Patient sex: M
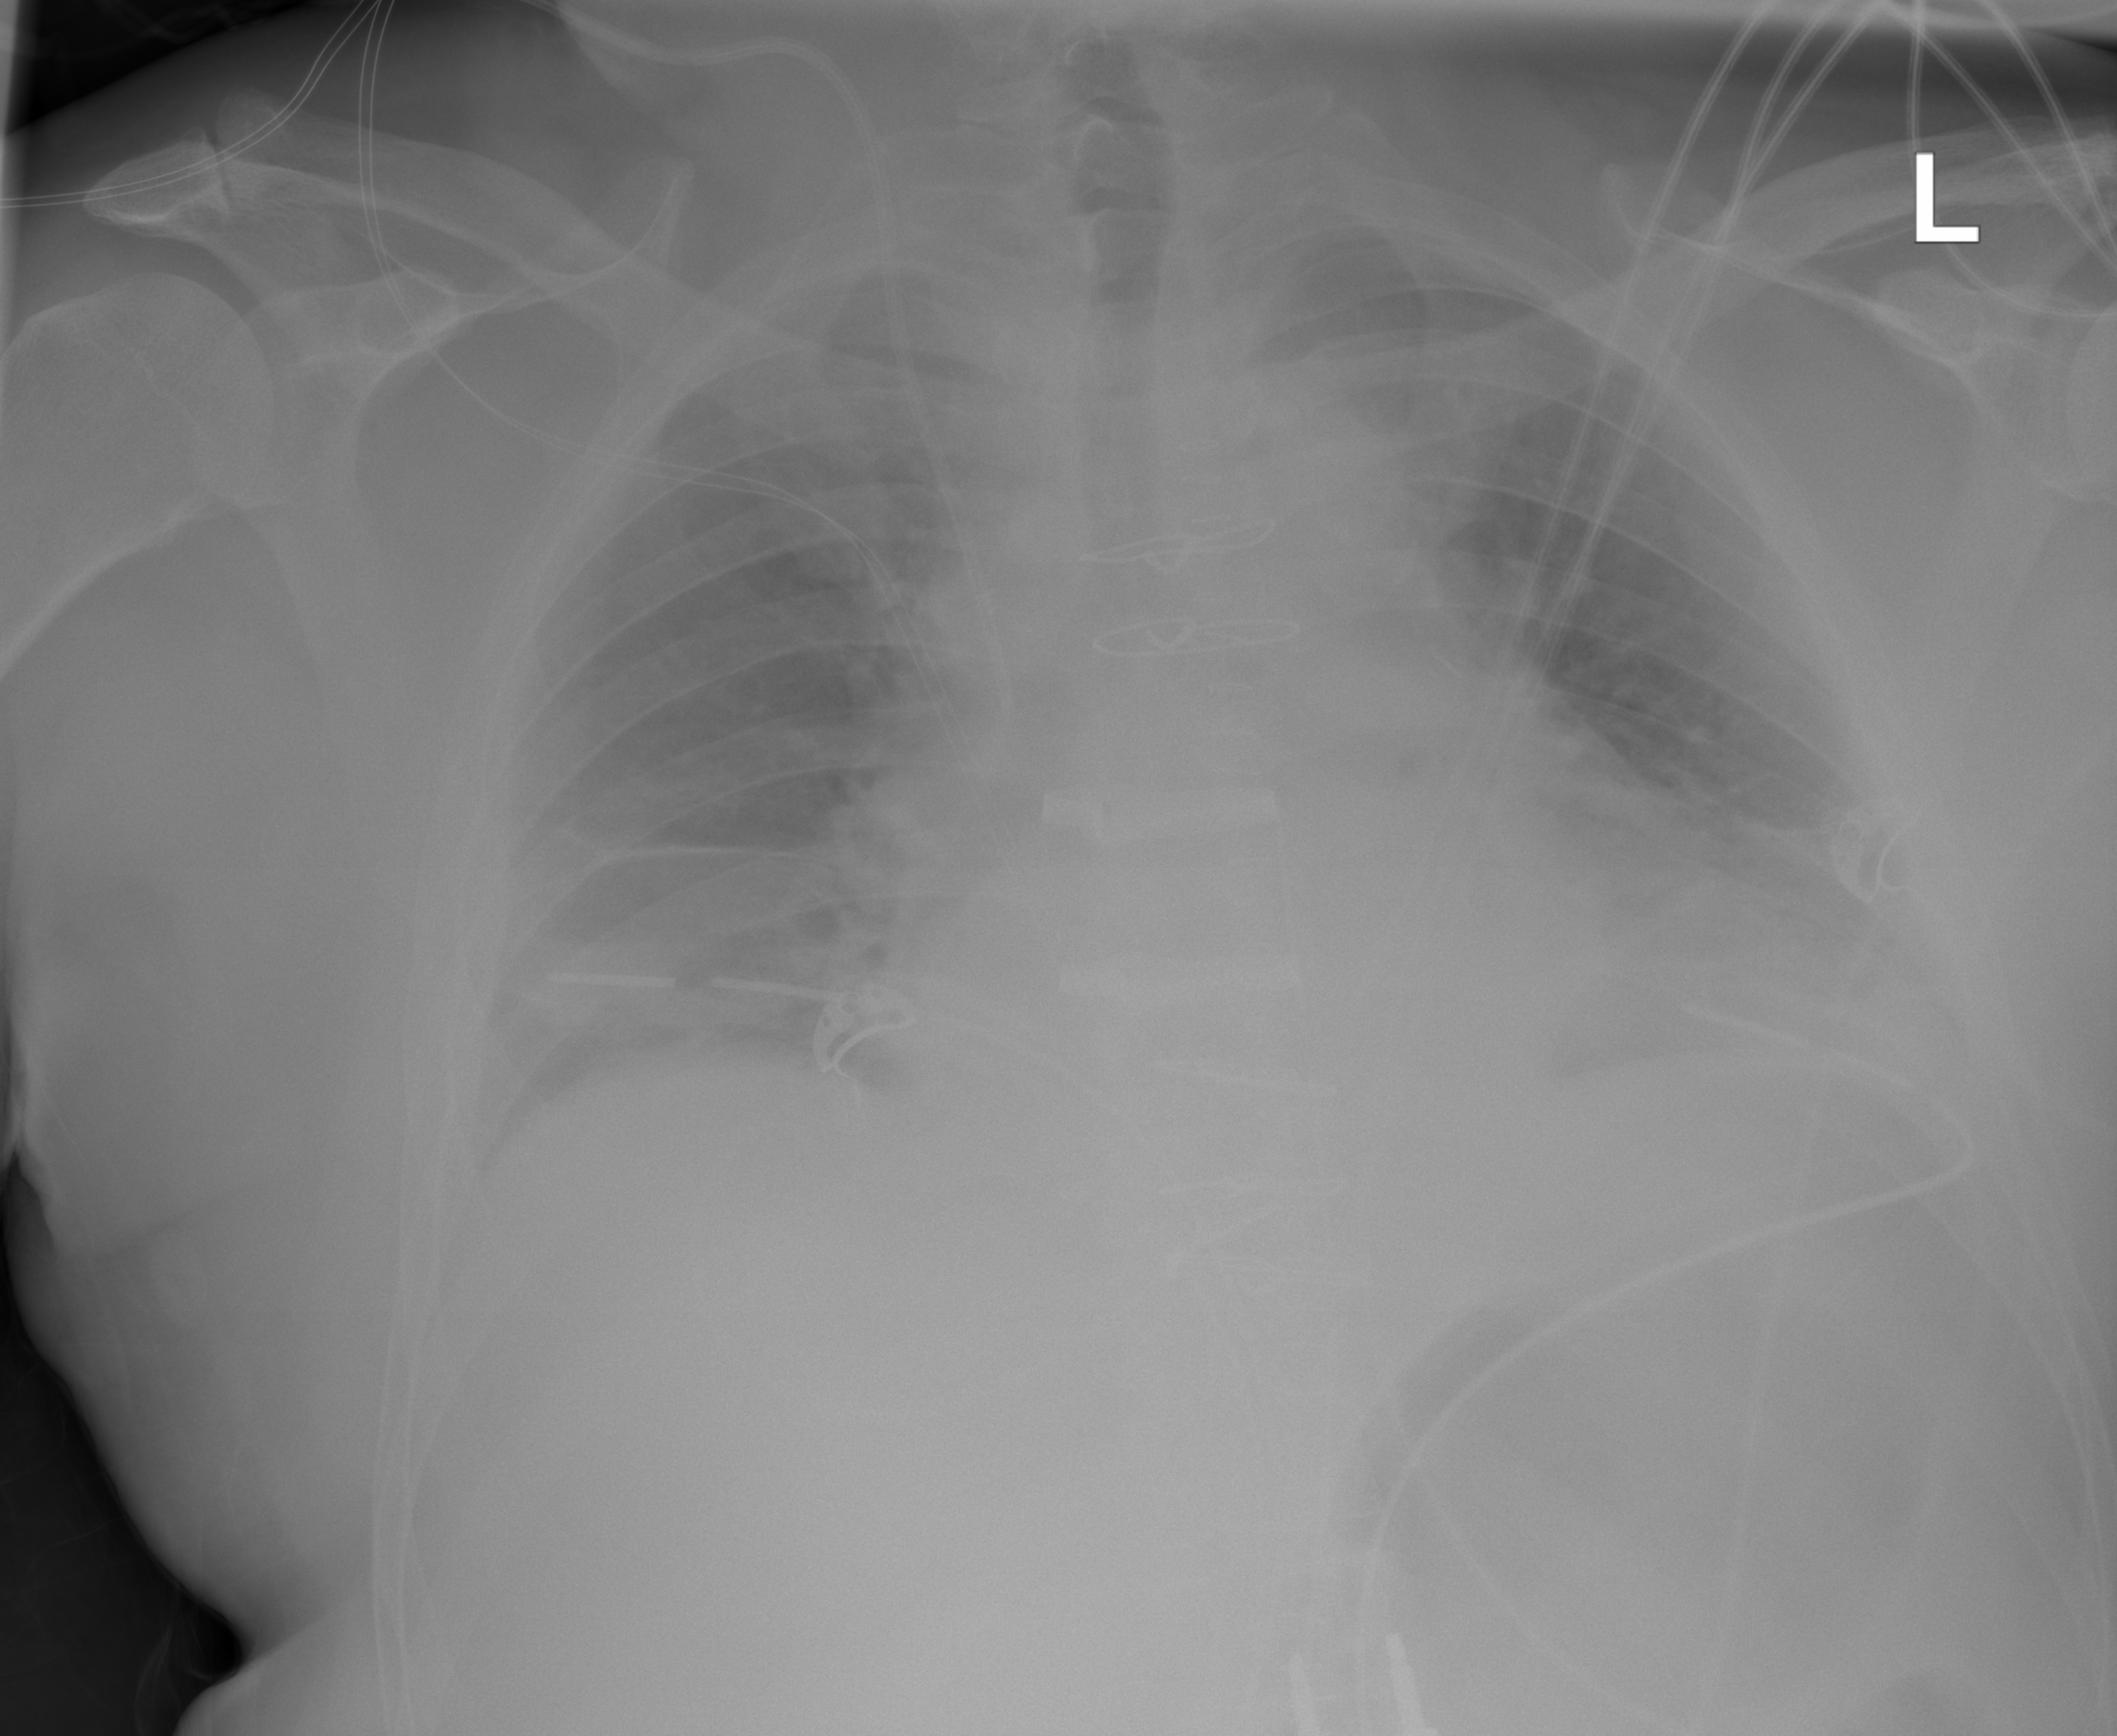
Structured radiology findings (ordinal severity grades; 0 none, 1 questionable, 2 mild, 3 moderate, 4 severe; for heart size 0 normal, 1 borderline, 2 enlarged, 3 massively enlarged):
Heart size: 1
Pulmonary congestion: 2
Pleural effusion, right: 2
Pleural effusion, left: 1
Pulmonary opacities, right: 0
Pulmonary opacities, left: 0
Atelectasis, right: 2
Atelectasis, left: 2